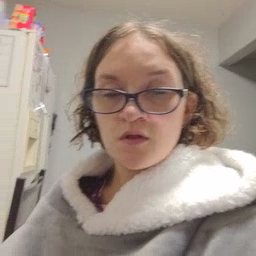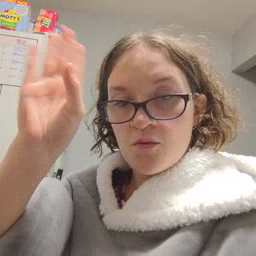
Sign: hello